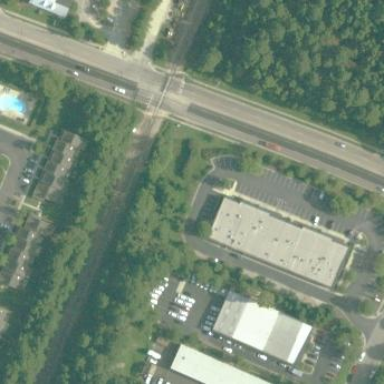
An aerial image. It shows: Road serving as parking aisle.